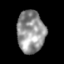
Tissue: skin
Cell type: Epithelial cells
Senescence score: 0.2056
Nuclear area (px): 1147
Mean DAPI intensity: 147.771